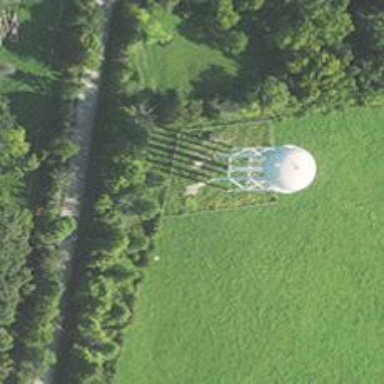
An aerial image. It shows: Water tower that is man-made.